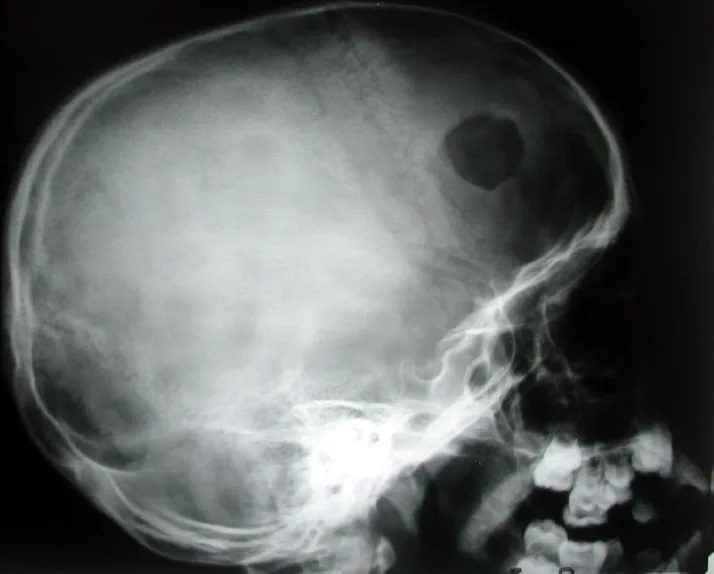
Lytic lesion in the skull.
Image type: radiology (x_ray)